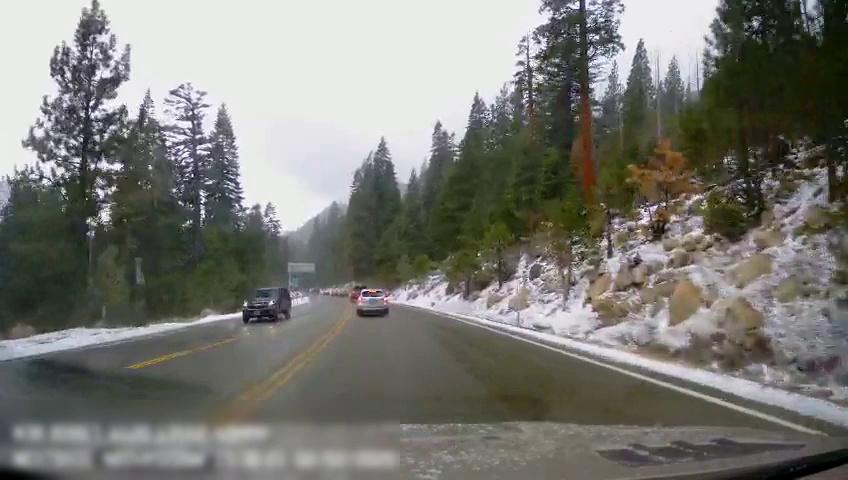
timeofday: Day
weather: Snowy
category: Drivable Space
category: Vehicles | Truck
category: Vehicles | SUV
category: Vehicles | SUV
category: Lanes | Current Lane
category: Lanes | Opposite Lane
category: Lanes | Opposite Lane
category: Lanes | Opposite Lane
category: Lanes | Current Lane